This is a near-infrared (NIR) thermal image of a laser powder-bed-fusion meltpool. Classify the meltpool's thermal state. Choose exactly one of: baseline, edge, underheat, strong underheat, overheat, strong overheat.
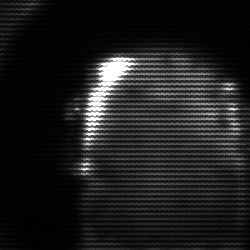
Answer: baseline